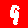
Digit: 9